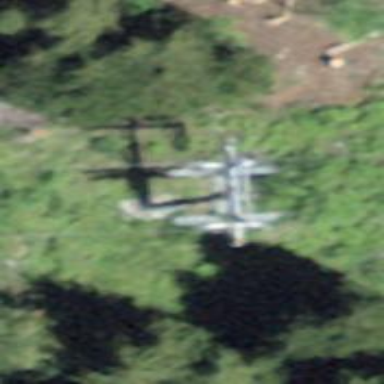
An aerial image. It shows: Pylon used for aerialway.